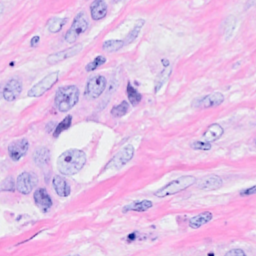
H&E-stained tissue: Breast